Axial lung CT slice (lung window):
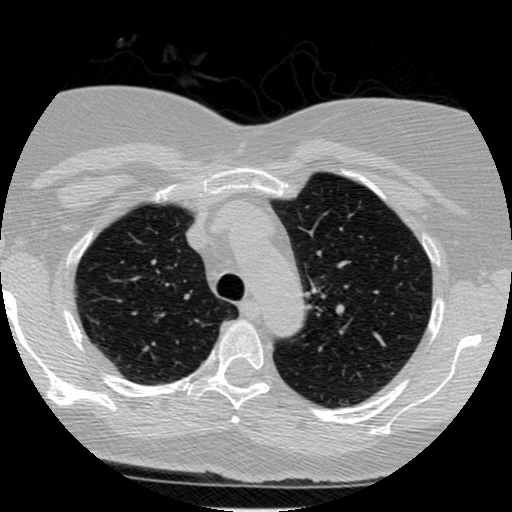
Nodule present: no